Question: What is the result of this measurement?
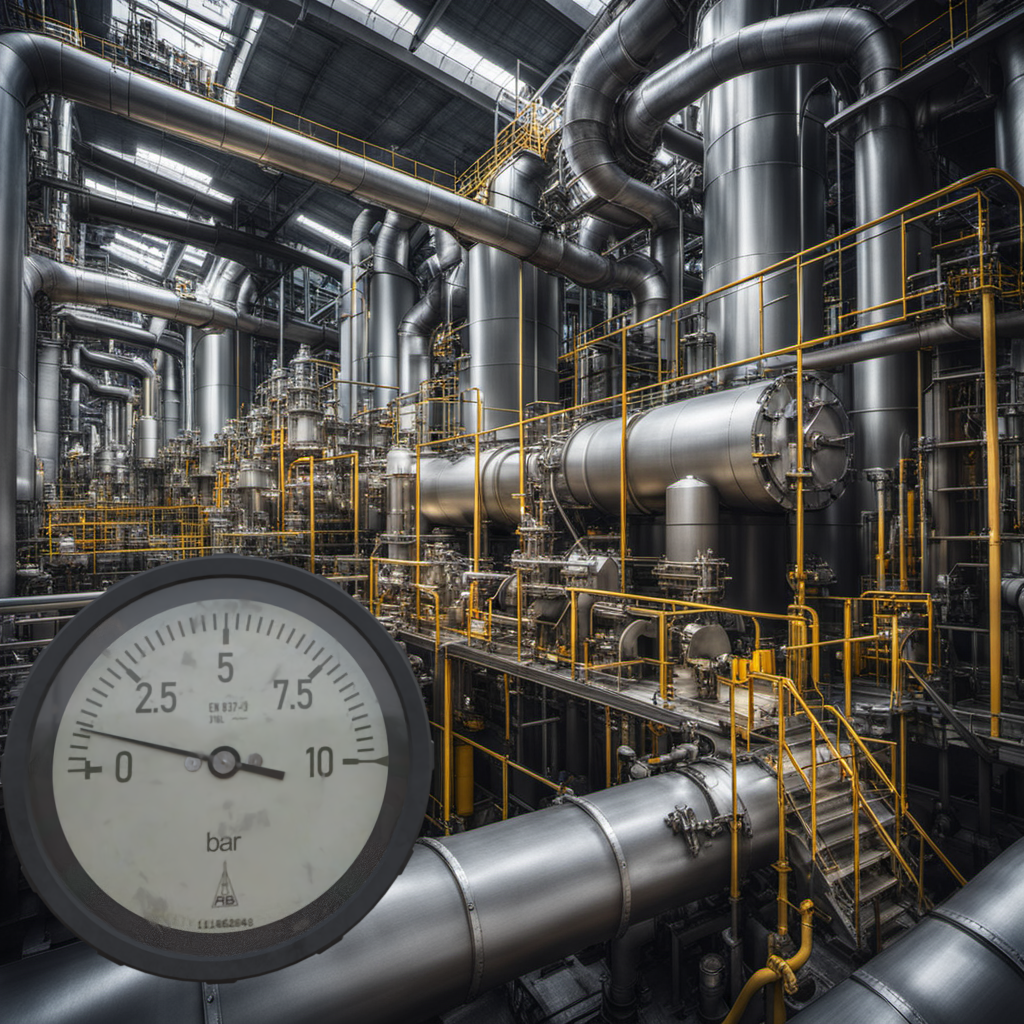
Answer: The result is 1.04
Question: What is the range of the measurement shown in the image?
Answer: The range is from 0 to 10
Question: What is the minimum and maximum value of the measurement shown in the image?
Answer: The minimum value is 0 and the maximum value is 10